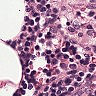
Metastatic tissue present: no